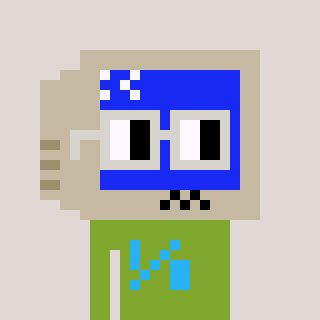
a pixel art character with square light gray glasses, a old monitor-shaped head and a slimegreen-colored body on a warm background